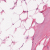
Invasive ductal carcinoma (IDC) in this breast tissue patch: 0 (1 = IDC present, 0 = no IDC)